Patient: sex F, age 65
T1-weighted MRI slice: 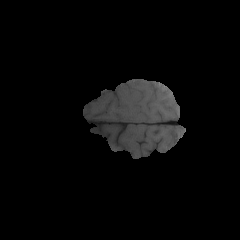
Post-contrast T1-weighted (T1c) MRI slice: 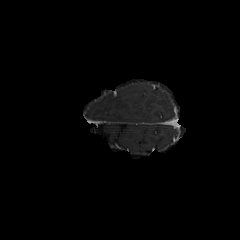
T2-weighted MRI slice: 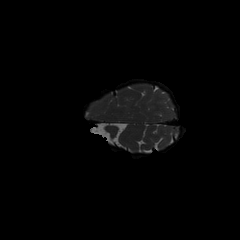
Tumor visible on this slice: no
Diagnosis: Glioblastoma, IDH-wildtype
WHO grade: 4